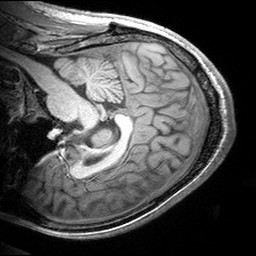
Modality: T1w
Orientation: sagittal
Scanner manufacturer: siemens
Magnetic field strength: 3 T
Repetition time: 2.53 s
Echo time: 0.00299 s